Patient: sex M, age 34
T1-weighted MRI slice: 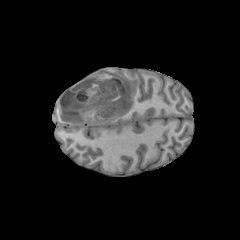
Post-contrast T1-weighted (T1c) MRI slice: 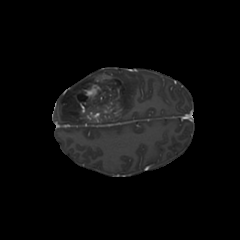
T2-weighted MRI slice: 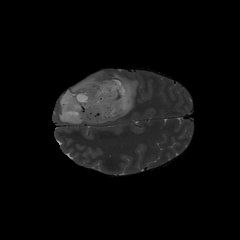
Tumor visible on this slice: yes
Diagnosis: Astrocytoma, IDH-mutant
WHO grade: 4